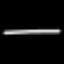
Label: line